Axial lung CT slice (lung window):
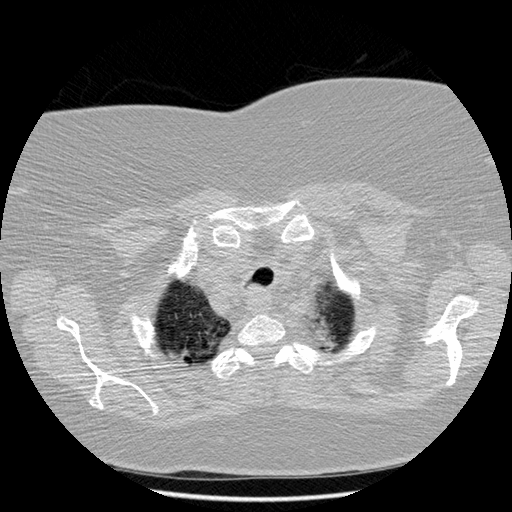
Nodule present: no